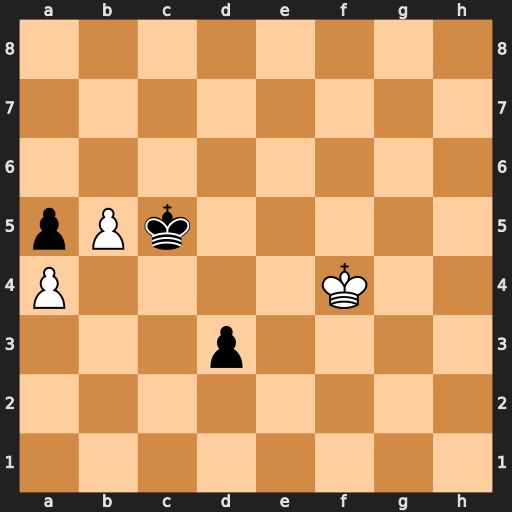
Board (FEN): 8/8/8/pPk5/P4K2/3p4/8/8
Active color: w
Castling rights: -
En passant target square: -
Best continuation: Ke3 Kc4 Kd2